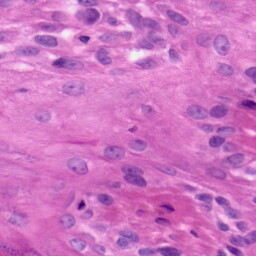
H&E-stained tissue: Skin